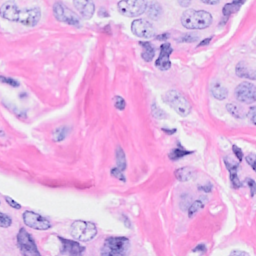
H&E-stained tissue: Breast